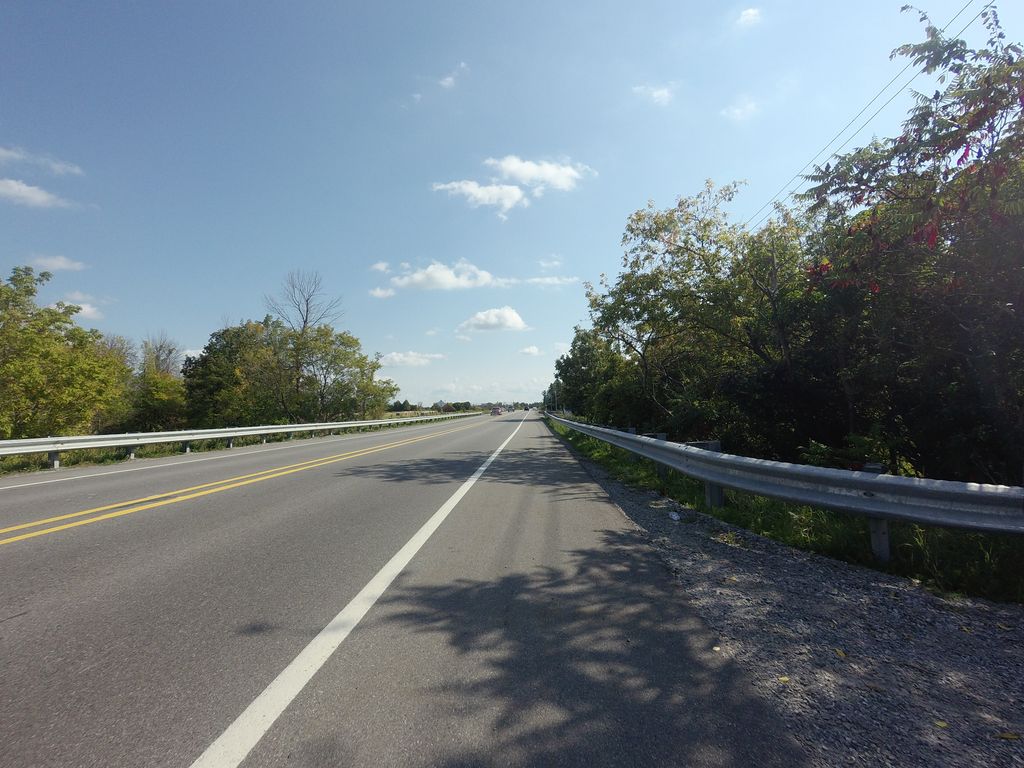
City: ottawa-gatineau